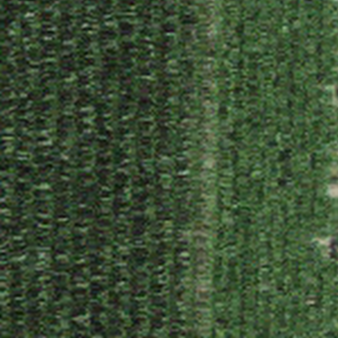
Label: other